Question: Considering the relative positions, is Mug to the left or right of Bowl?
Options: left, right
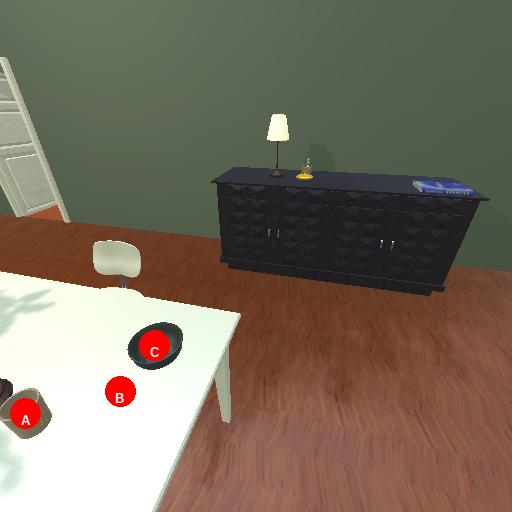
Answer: left